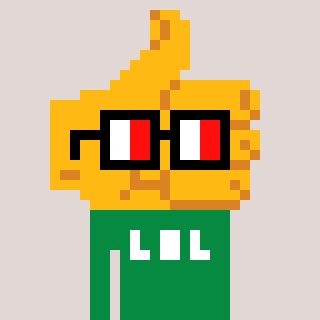
a pixel art character with square glasses with black frames and red eyes, a thumbsup-shaped head and a green-colored body on a warm background